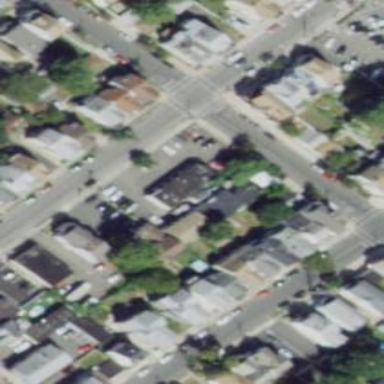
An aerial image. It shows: Building that houses car repair shop.